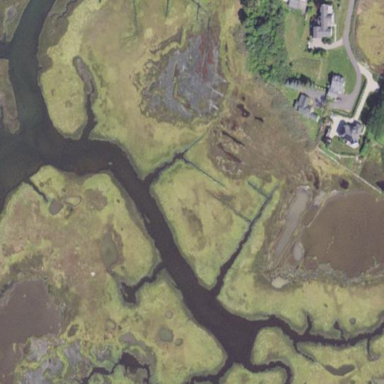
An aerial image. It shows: Tidal water body.